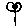
Label: flower